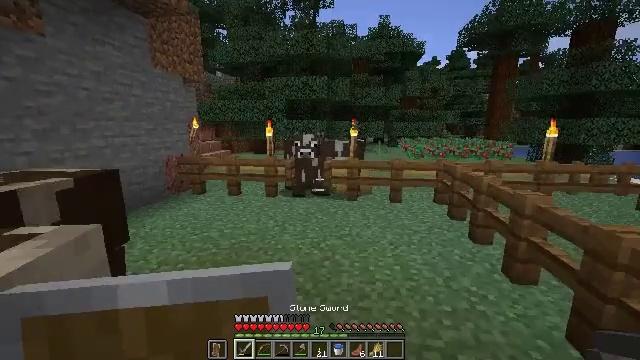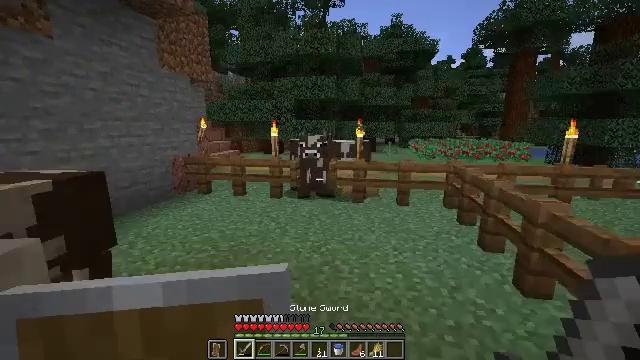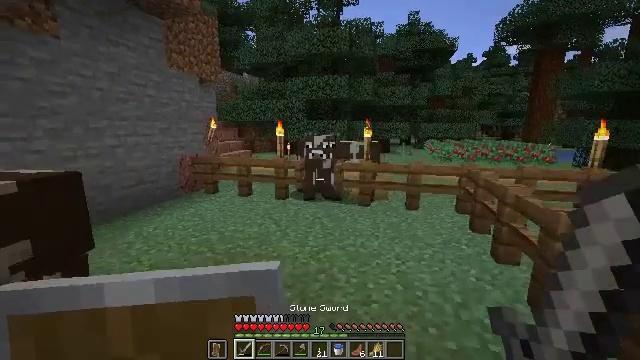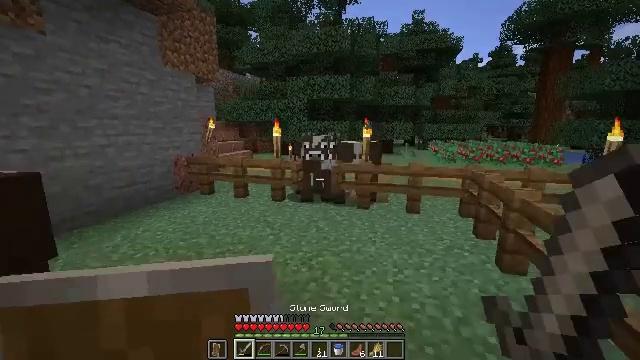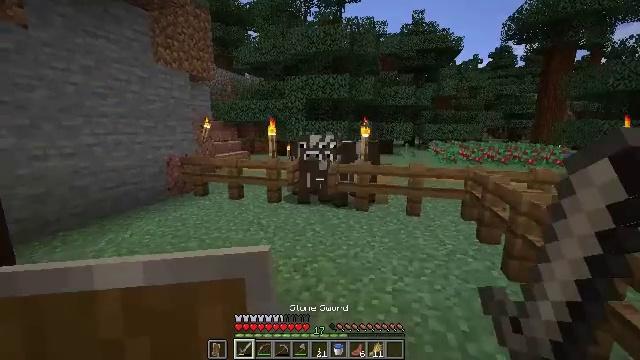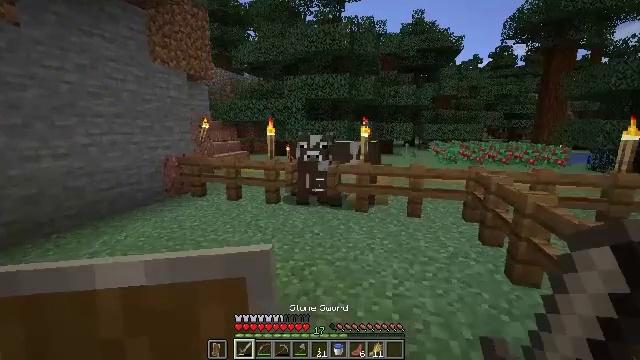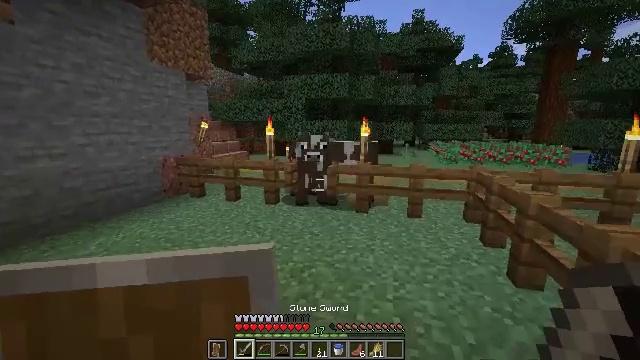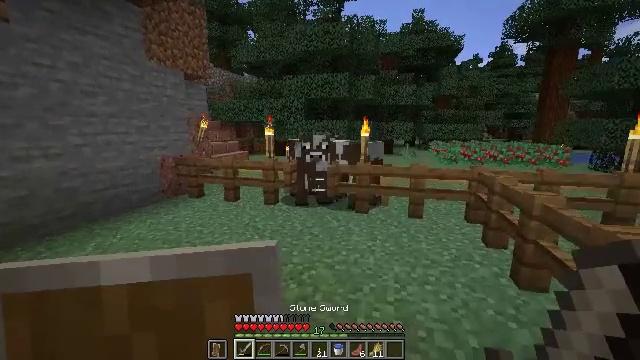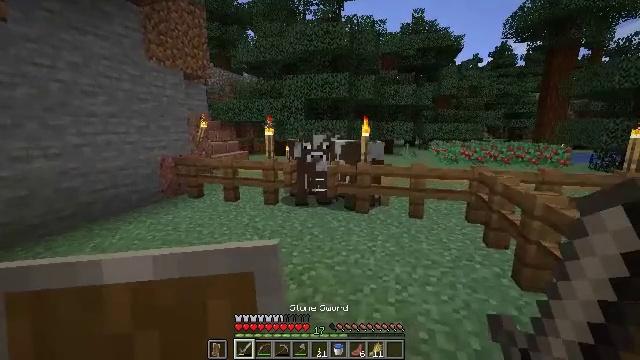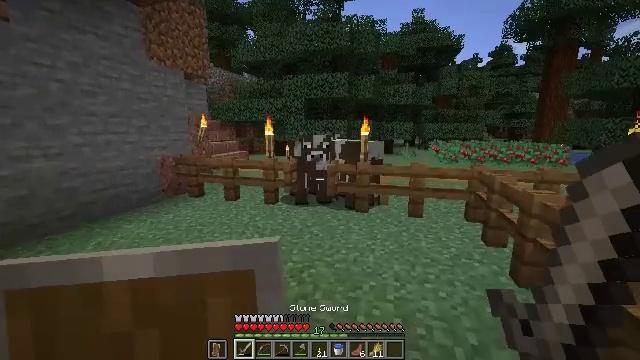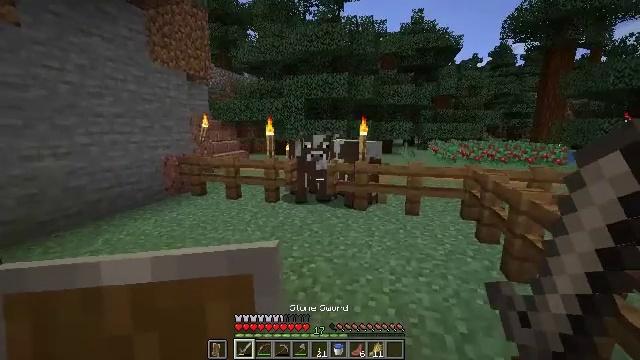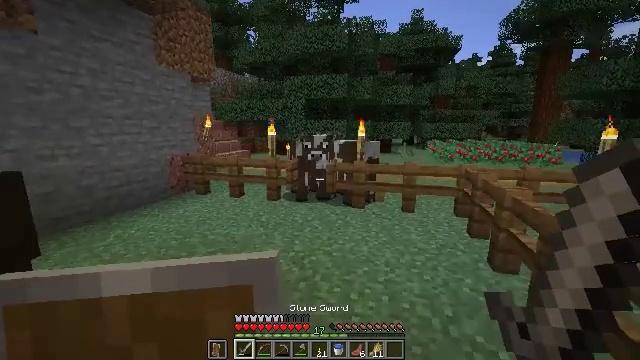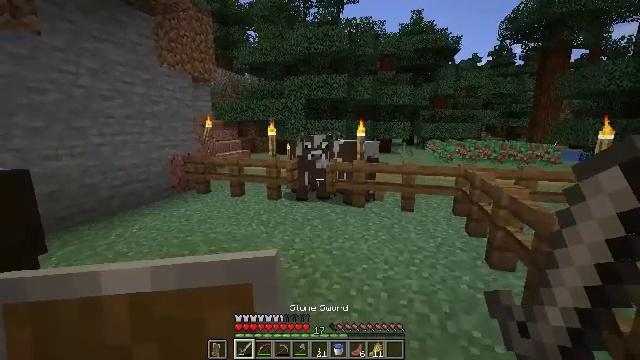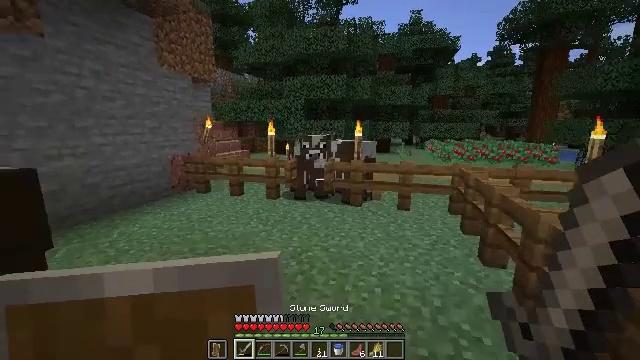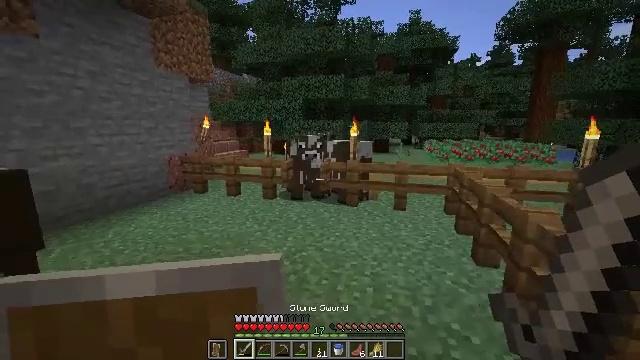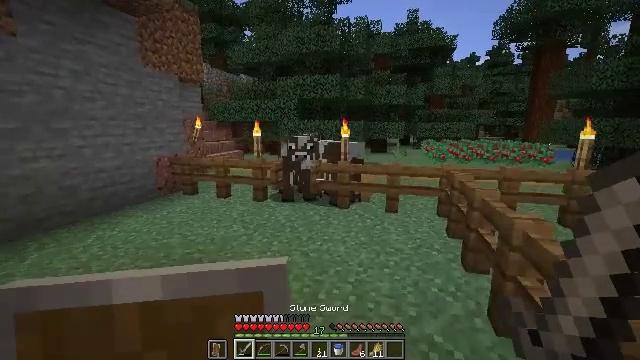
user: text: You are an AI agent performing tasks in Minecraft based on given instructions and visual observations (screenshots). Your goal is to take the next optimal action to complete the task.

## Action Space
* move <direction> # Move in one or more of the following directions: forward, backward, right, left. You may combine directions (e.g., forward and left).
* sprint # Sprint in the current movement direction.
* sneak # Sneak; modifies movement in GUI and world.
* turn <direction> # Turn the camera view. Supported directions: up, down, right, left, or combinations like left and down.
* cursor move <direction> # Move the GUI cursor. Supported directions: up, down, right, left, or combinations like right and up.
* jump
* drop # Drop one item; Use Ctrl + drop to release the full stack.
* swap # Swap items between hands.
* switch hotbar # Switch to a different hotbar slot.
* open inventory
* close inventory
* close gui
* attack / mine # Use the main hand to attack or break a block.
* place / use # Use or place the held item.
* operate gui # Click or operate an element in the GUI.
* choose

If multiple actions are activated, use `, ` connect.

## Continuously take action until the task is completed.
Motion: motion action
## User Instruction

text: Mine the spruce fence.
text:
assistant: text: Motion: move forward and move right, turn left
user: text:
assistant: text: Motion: move forward and move right, turn left
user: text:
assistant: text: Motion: move forward
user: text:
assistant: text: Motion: move forward
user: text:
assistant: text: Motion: no_op
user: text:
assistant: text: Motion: no_op
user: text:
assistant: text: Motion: no_op
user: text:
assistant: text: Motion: no_op
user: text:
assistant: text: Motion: move back
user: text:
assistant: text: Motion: move back
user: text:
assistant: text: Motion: move back
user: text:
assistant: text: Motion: no_op
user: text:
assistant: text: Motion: move right
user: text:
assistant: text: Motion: move forward and move right
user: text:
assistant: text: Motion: move forward and move right
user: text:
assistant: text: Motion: move forward and move right
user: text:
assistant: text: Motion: move right
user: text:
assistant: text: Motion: move right
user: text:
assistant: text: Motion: turn left
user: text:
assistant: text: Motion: no_op
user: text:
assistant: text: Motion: no_op
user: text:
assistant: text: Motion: no_op
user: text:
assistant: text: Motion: no_op
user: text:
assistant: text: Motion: no_op
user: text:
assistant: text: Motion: no_op
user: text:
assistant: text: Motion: no_op
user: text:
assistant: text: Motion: no_op
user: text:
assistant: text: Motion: no_op
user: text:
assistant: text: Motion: no_op
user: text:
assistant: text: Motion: no_op